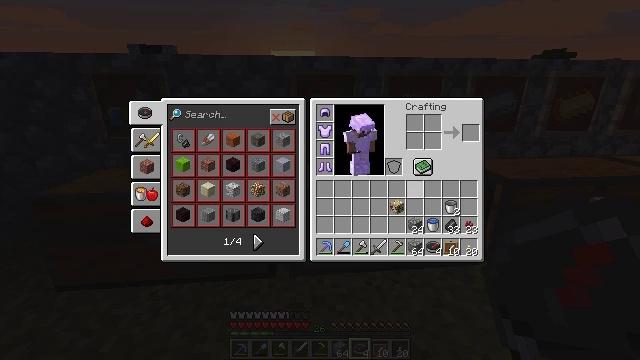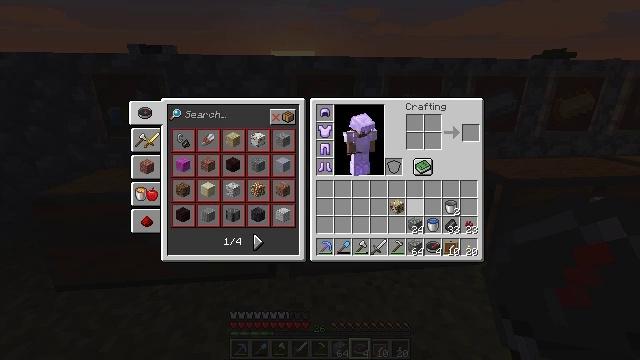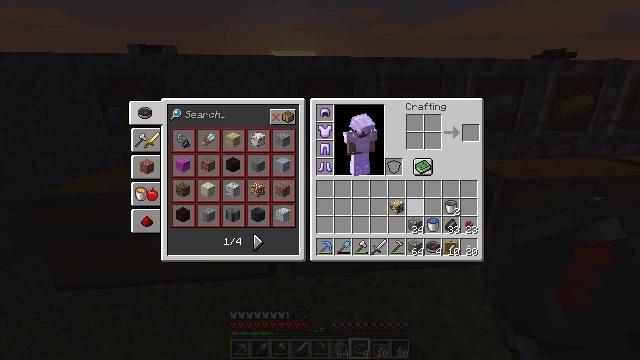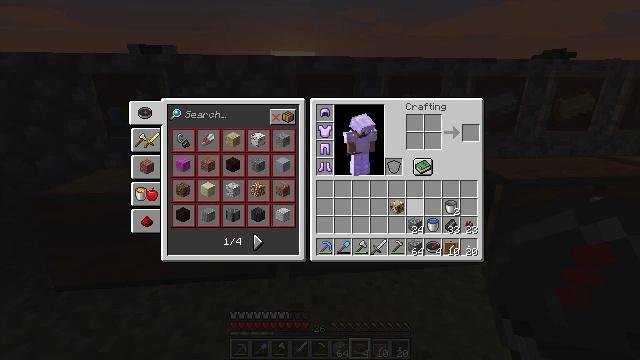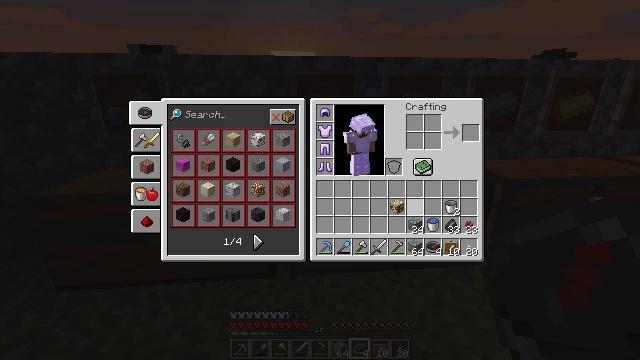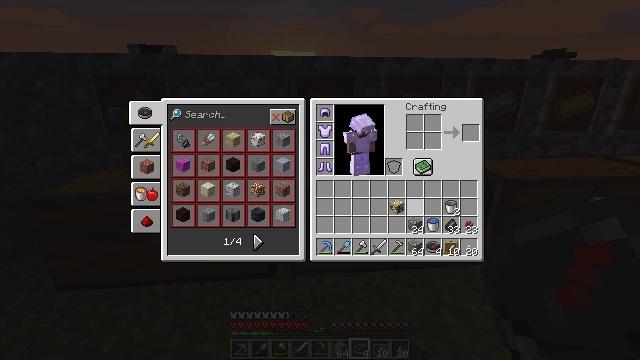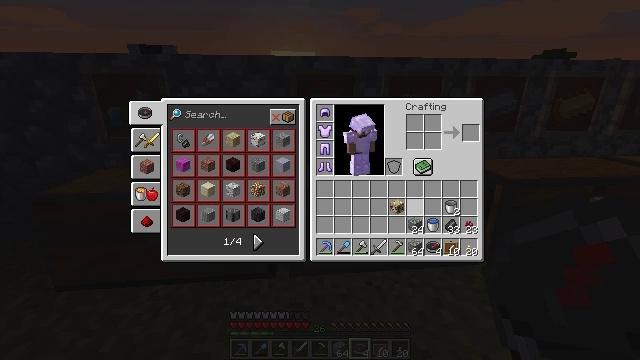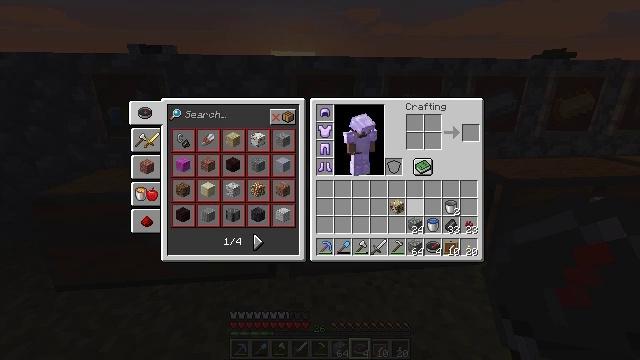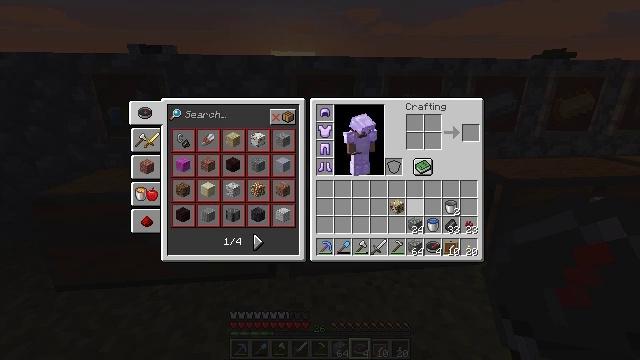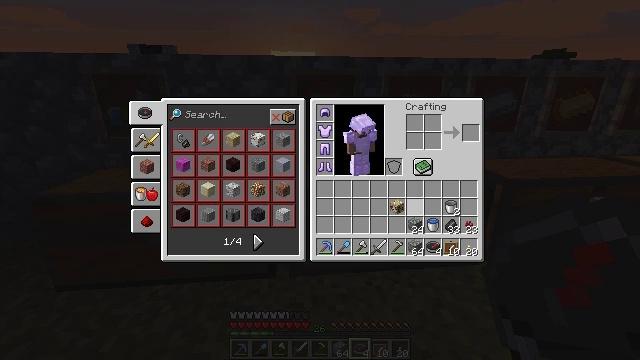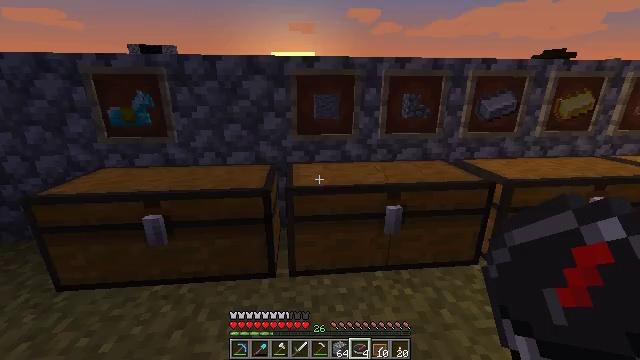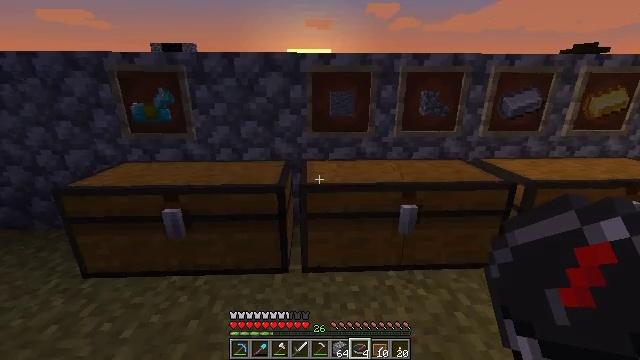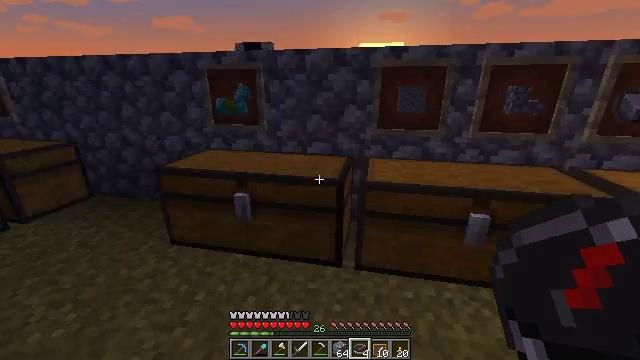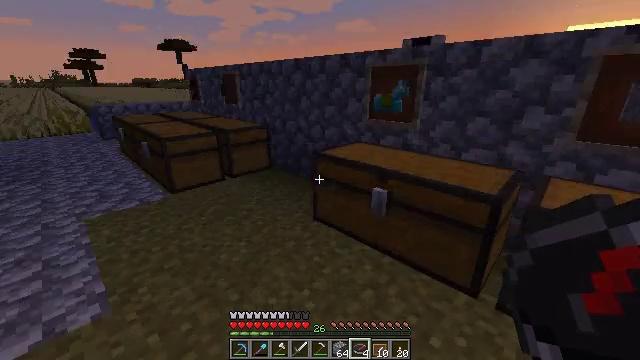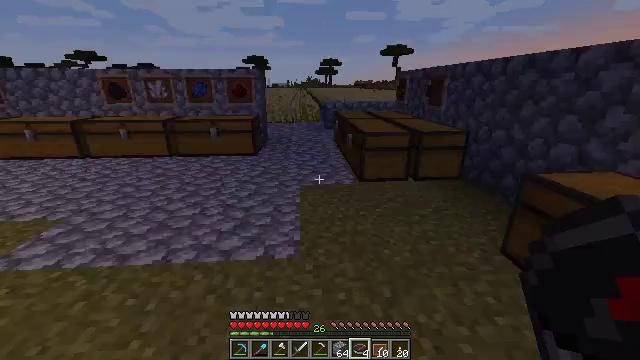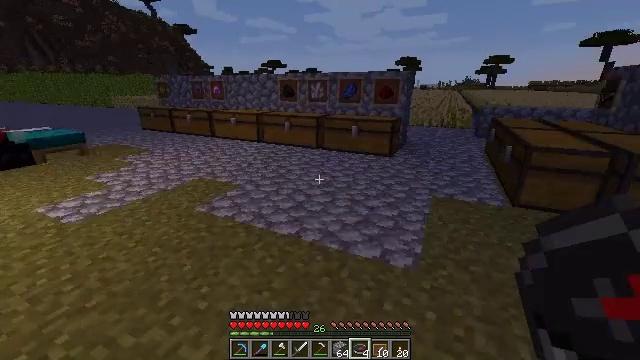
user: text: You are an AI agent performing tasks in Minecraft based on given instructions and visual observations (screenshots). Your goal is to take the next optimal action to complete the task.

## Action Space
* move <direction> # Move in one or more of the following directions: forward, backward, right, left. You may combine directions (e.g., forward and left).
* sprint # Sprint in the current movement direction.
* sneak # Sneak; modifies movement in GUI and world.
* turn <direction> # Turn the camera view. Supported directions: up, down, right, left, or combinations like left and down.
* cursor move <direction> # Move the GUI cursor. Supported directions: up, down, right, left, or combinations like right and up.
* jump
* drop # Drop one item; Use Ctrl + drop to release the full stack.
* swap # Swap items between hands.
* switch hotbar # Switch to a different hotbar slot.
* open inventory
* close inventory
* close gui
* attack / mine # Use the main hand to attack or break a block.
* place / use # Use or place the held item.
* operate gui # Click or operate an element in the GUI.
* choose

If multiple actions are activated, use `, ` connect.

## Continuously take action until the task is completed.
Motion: motion action
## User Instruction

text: Take down the acacia wall sign.
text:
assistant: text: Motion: no_op
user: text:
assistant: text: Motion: no_op
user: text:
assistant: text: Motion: no_op
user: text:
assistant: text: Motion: no_op
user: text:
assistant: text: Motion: no_op
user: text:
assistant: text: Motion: no_op
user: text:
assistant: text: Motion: no_op
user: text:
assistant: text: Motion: no_op
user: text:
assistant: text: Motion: no_op
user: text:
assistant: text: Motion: no_op
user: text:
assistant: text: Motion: turn left, close gui
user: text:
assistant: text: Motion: turn left
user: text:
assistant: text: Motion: turn left
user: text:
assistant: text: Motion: turn left
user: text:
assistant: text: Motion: turn left
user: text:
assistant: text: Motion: turn left and up
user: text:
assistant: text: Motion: move forward, turn right and up
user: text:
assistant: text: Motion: move forward
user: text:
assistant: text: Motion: move forward
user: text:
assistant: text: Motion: move forward
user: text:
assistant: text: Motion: move forward, turn up
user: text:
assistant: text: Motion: move forward
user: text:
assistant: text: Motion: move forward and move right
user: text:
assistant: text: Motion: move forward and move right
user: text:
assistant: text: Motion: move forward and move right
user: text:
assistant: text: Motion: move forward and move right
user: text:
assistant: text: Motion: move forward and move right
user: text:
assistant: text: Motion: move forward and move right
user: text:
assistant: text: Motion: move forward and move right, turn left and down
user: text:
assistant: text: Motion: move forward and move right, turn down